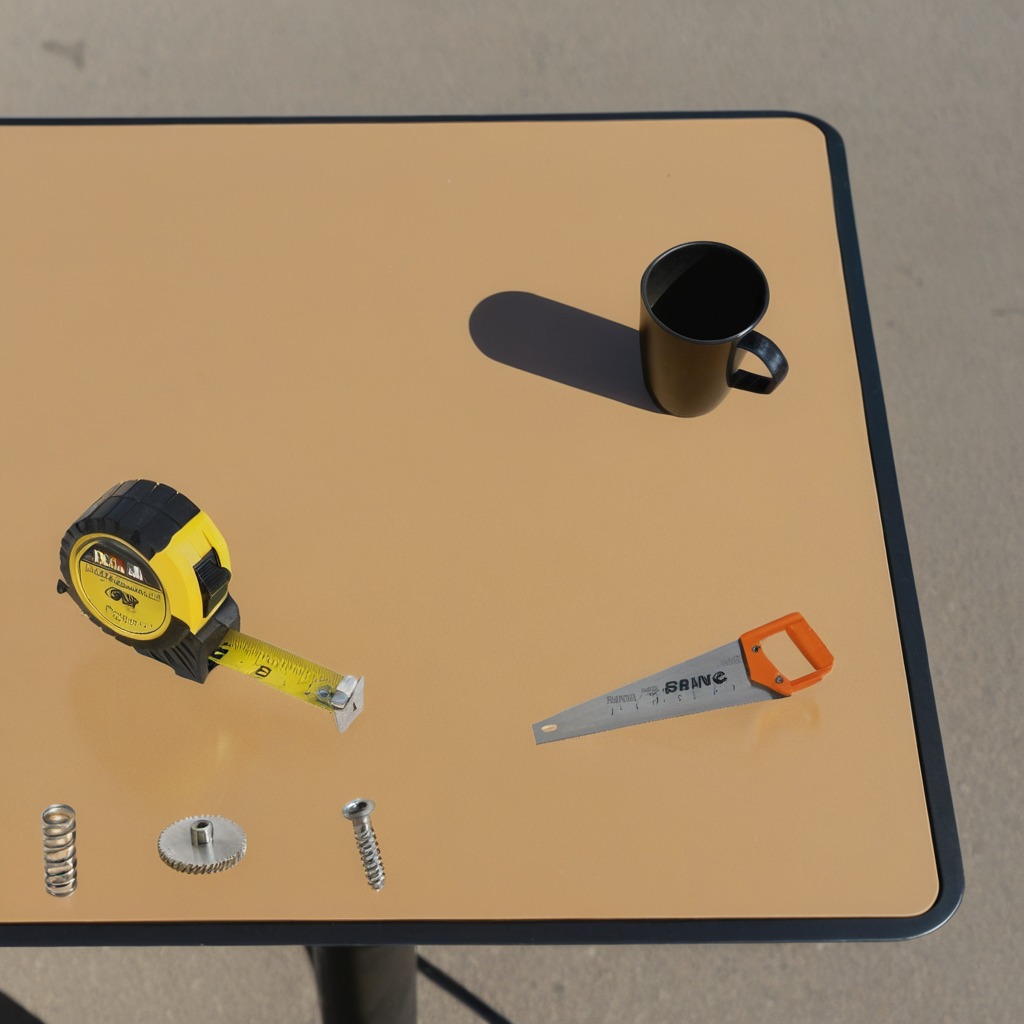
A steel gear with teeth, a measuring tape, a metal machine screw, a coiled metal spring, and a handheld metal saw are lying on the table.